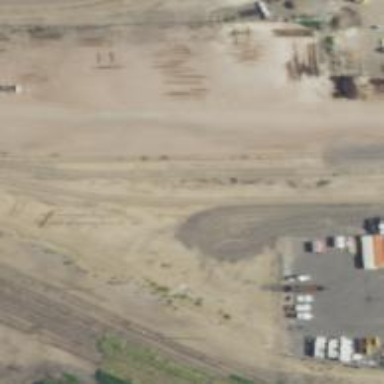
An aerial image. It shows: Railway spur service.